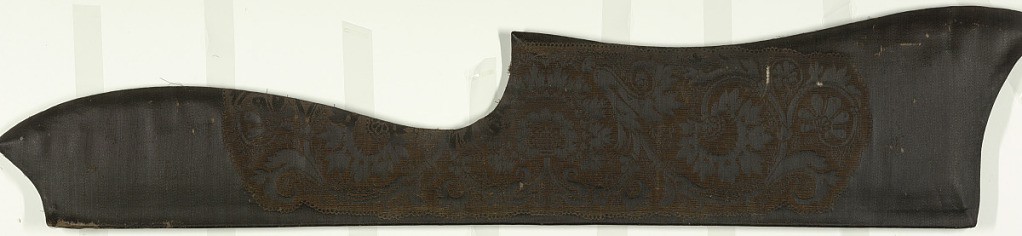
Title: Textile
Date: early 19th century
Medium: cotton warp, horsehair weft Technique: 4&1 satin damask (pattern created by the weft float face of the satin; background of the cartouche created by the warp float face of the satin)
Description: Vertically symmetrical cartouche with bold flowers on a vine. Pattern direction parallel with weft.